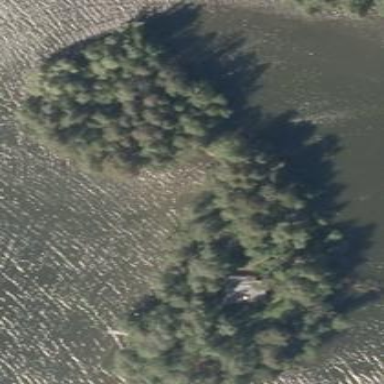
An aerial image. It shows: Island covered with woodland.